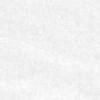
Label: no_change